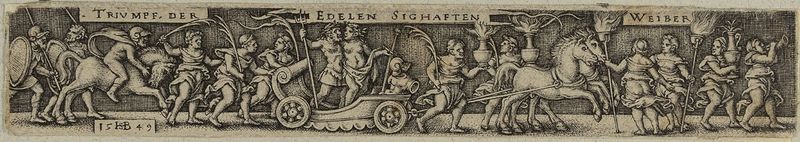
Titel: Triumphzug der edlen und sieghaften Weiber
Künstler: Hans Sebald Beham
Standort: Hamburg
Institution: Museum für Kunst und Gewerbe Hamburg
Schlagwörter: akt, mann, frau, renaissance, pferd, papier, frauenakt, grafik, graphik, fotografie, photographie, panzer, druckgraphik, druckgrafik, stich, soldat, kupferstich, fackel, triumphzug, festzug, weiblichkeit, einzug, aktdarstellung, weibliche, reproduktionen, druckerzeugnisse, rüstung, soldatenleben, männlichkeit, ornamentstich, entrée solennelle, joyeuse entrée, streitwagen fries pferde